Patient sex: M
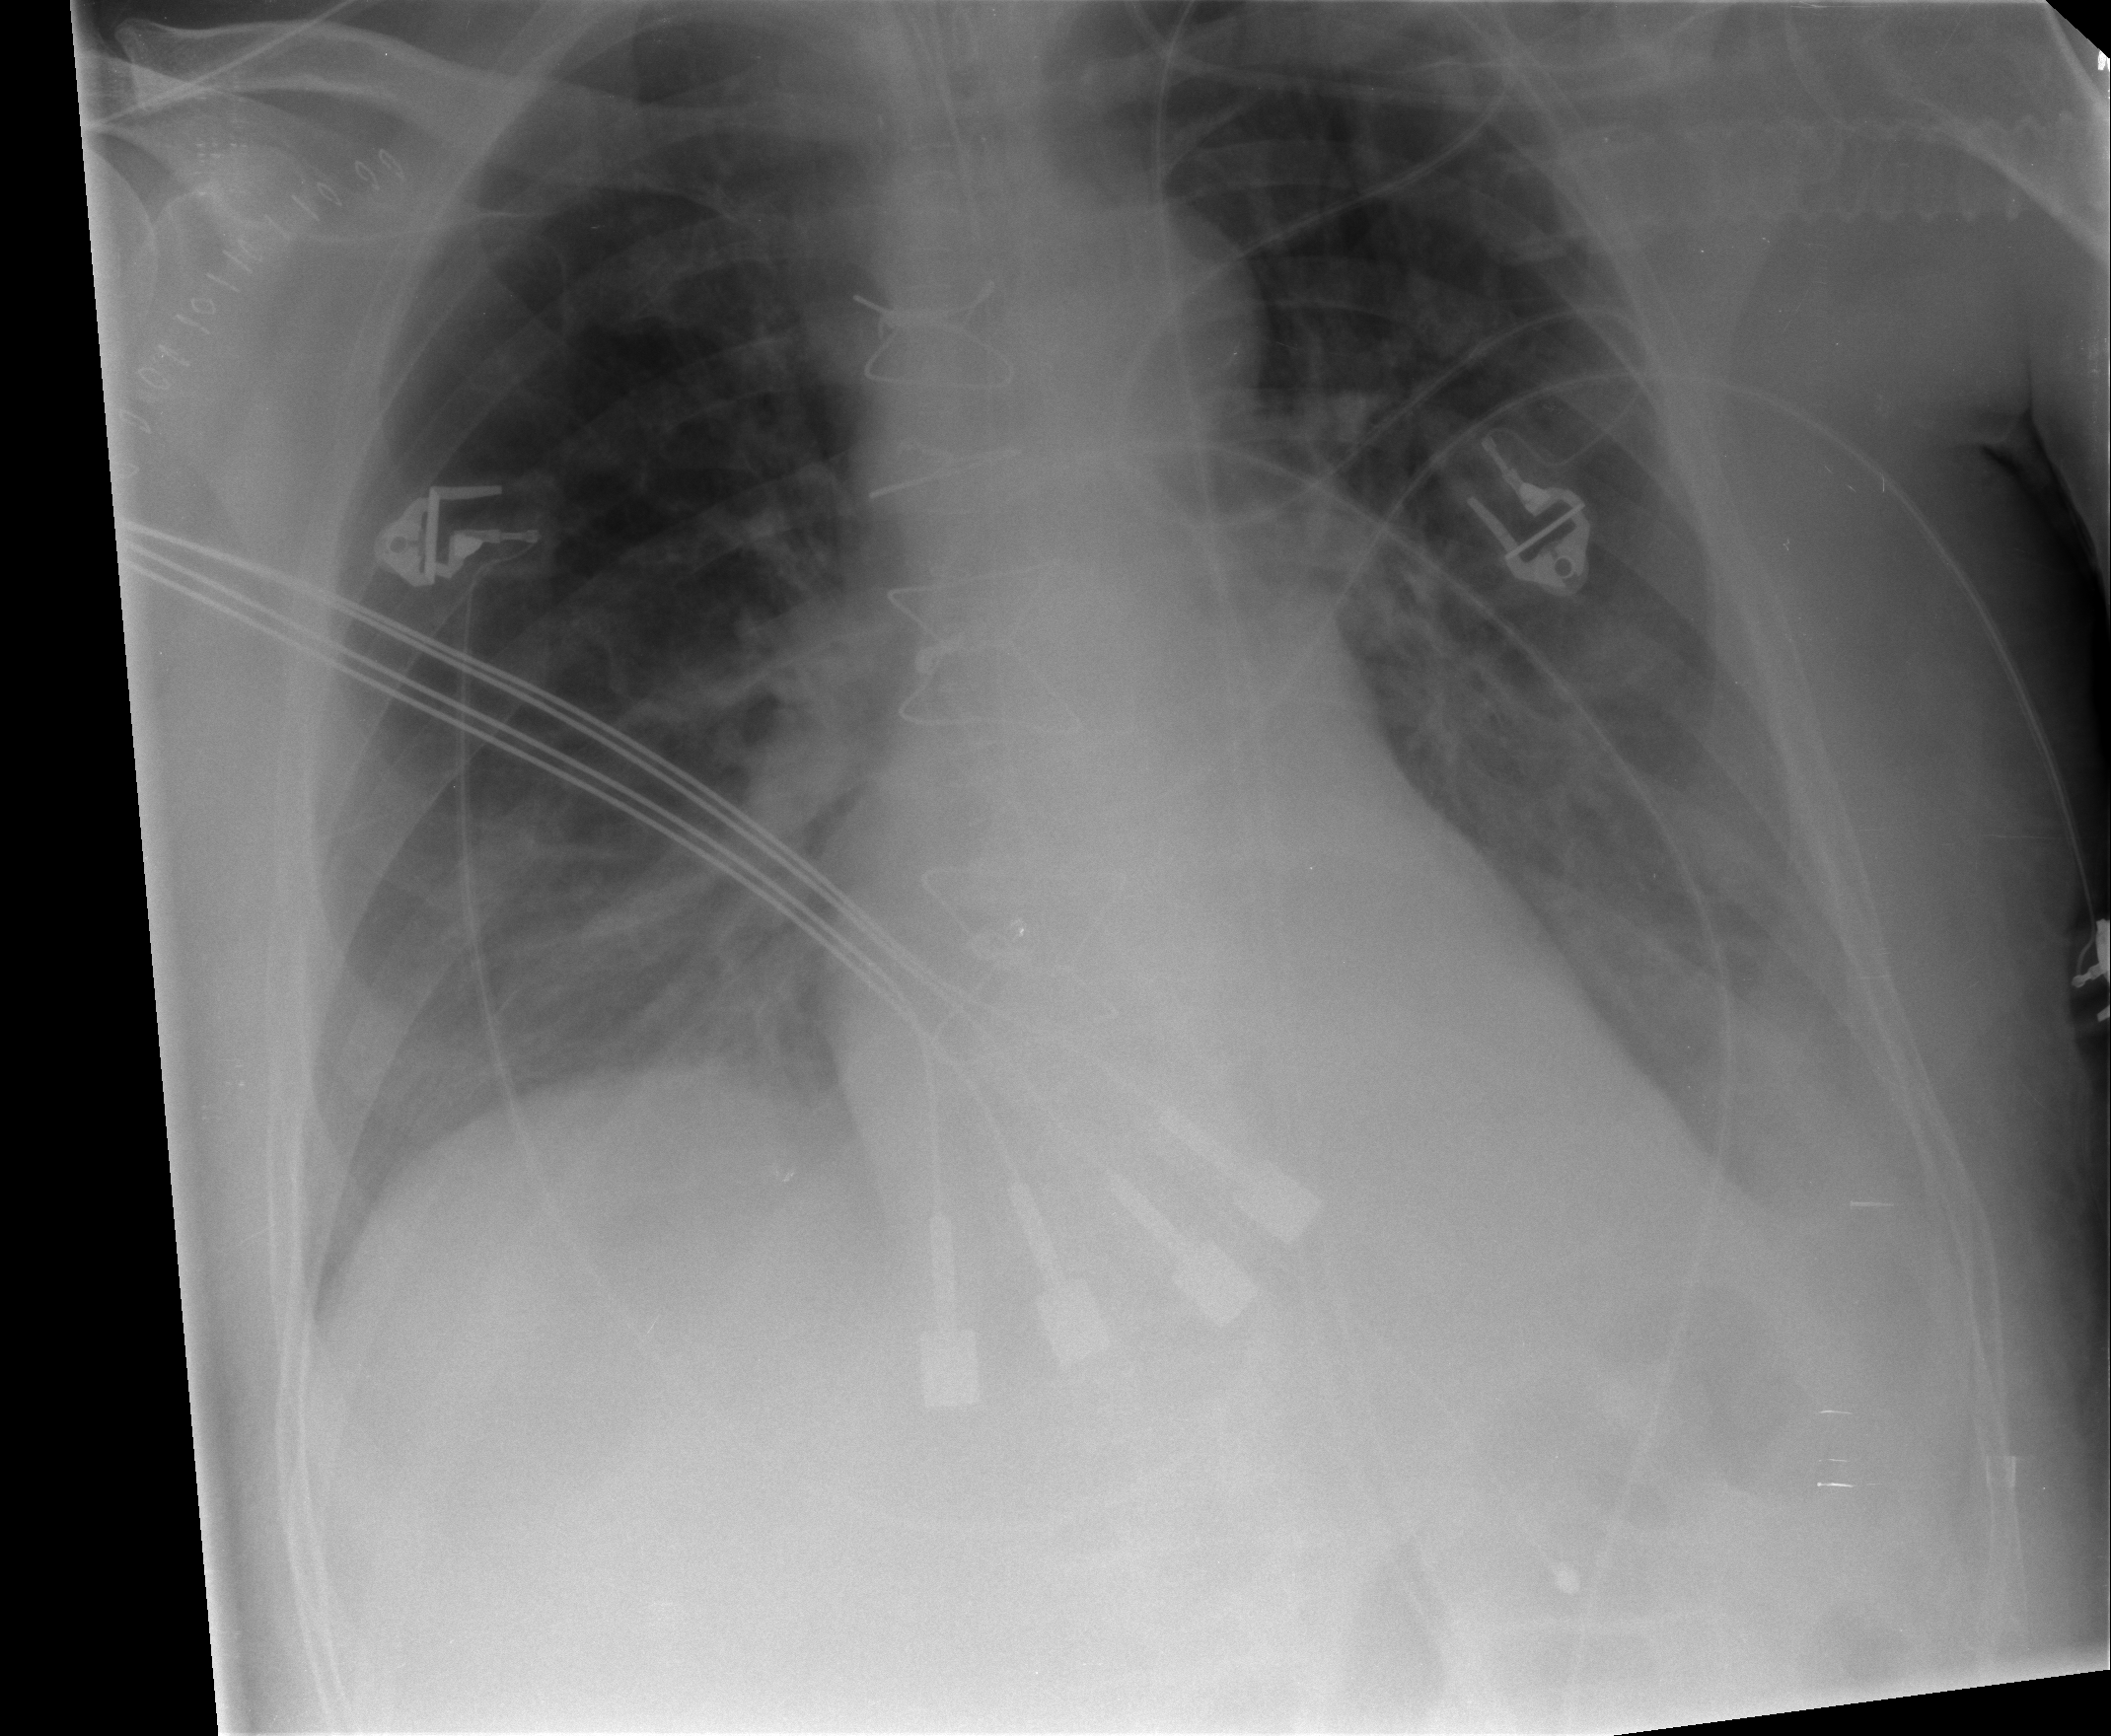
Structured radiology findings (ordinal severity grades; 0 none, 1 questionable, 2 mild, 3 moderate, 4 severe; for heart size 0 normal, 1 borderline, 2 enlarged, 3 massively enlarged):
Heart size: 0
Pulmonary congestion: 2
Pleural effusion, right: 2
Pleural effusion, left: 2
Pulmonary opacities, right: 0
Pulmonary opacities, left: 0
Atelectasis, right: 3
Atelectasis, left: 2